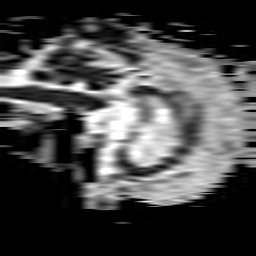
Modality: ADC
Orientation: sagittal
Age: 87
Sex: male
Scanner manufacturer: philips
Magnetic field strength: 3 T
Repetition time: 3.084 s
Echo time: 0.076 s